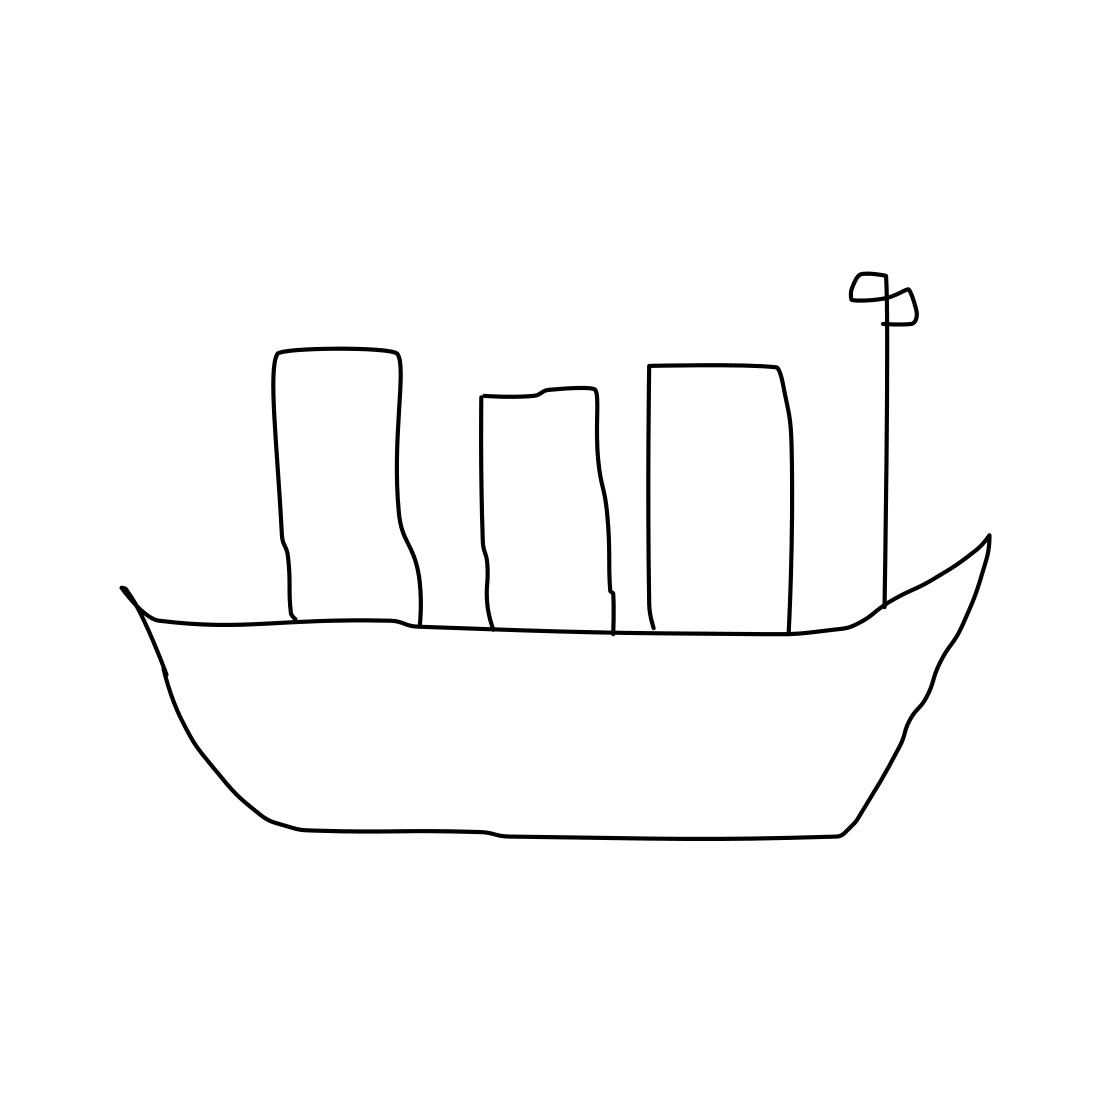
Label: ship